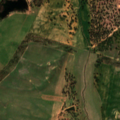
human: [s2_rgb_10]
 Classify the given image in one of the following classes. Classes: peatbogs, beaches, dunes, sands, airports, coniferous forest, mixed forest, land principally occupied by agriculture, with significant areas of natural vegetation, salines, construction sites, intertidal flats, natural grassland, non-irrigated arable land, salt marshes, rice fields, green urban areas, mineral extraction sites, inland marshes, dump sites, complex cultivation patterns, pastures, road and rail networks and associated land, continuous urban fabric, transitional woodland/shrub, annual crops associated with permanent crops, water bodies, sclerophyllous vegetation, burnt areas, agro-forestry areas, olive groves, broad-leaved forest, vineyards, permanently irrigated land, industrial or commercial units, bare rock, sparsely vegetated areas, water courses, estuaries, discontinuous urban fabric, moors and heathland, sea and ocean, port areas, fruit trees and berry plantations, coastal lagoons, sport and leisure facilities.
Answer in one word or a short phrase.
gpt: non-irrigated arable land, permanently irrigated land, pastures, agro-forestry areas